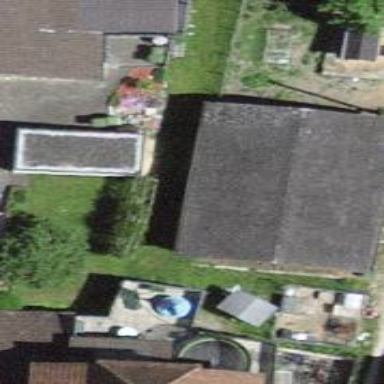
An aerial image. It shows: View of roof of building.